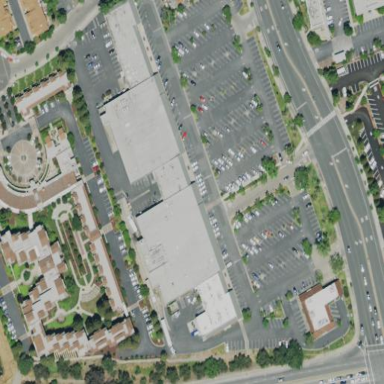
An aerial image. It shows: Retail area.